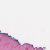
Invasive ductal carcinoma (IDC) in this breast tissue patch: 0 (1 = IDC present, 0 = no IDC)